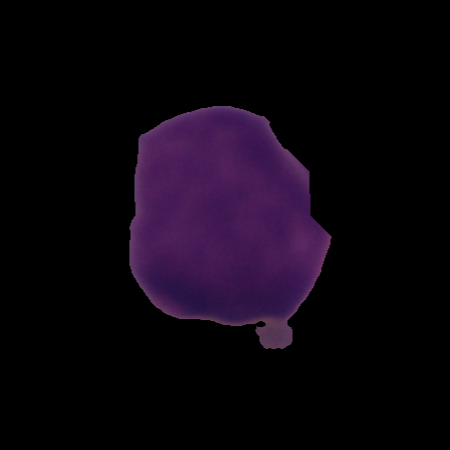
Label: cancer